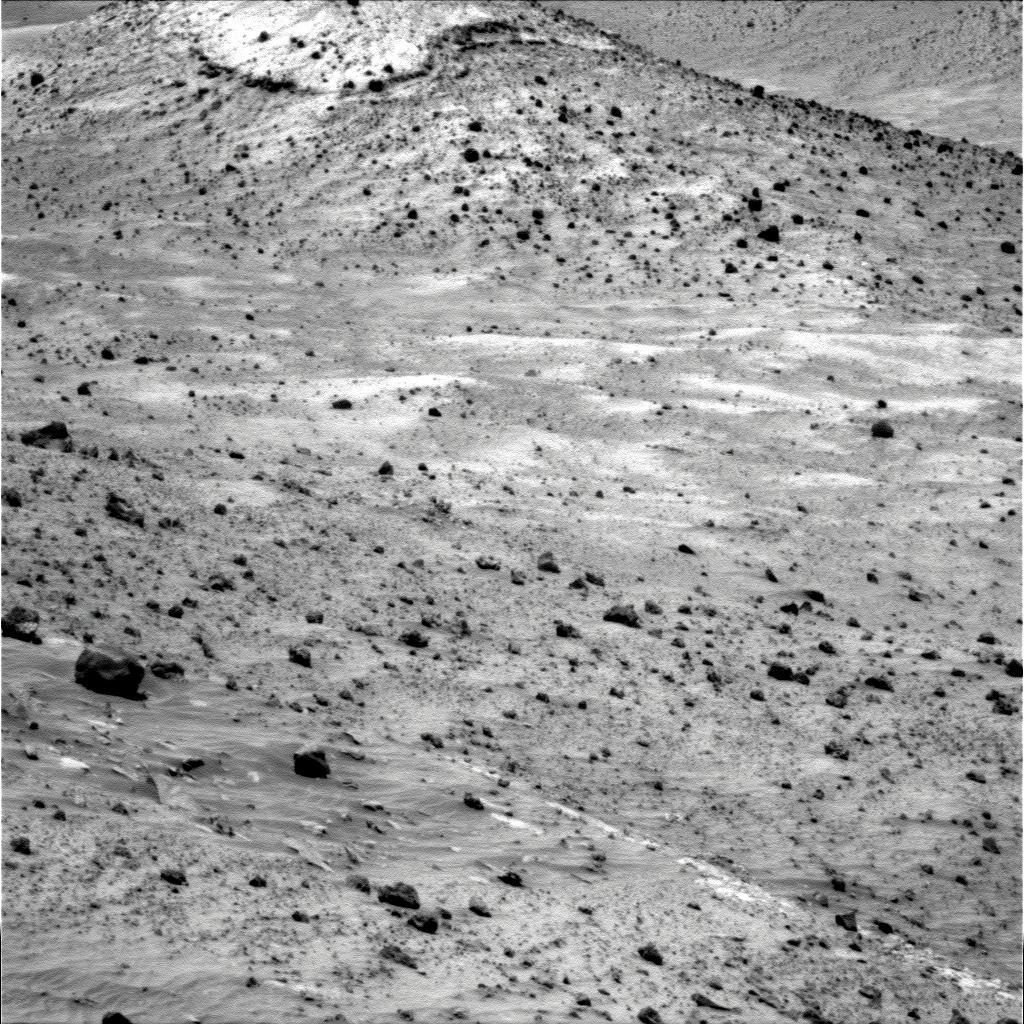
Terrain classes present: Bedrock, Gravel / Sand / Soil, Rock